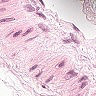
Metastatic tissue present: no